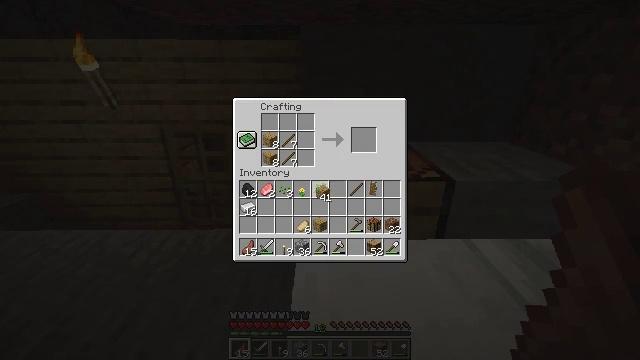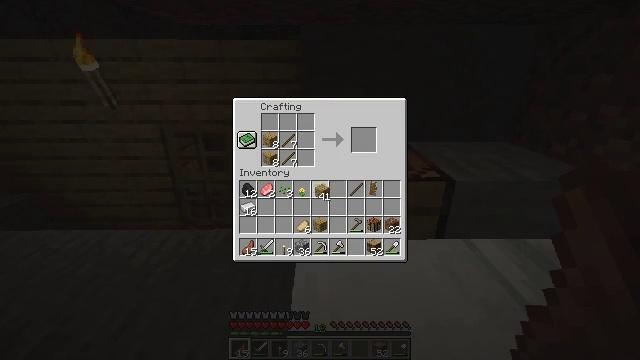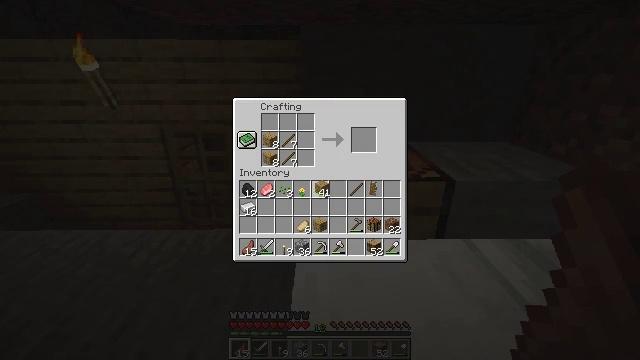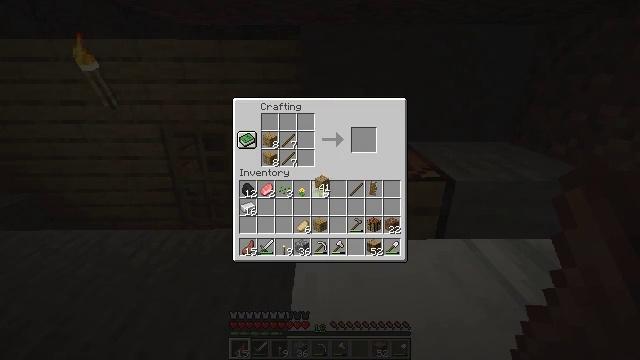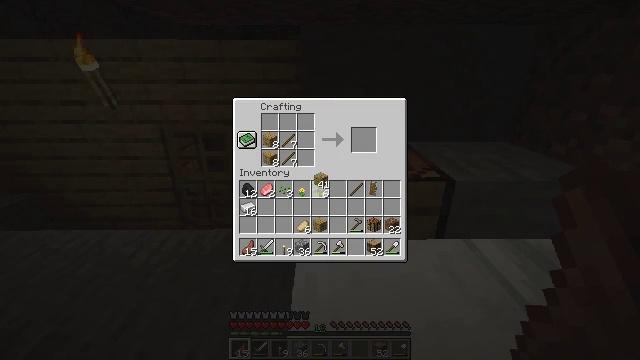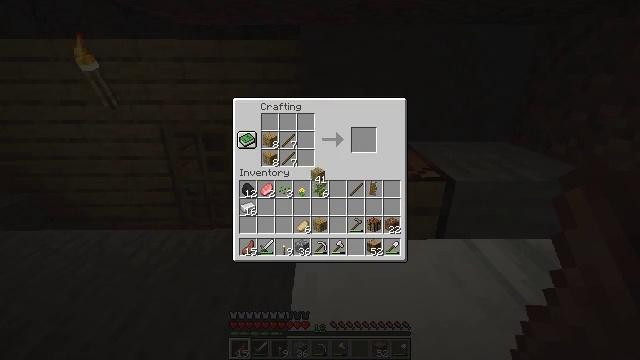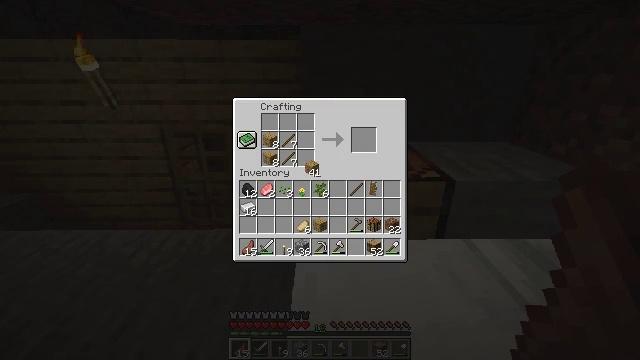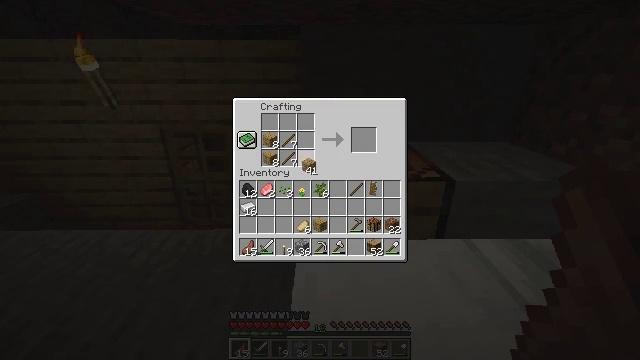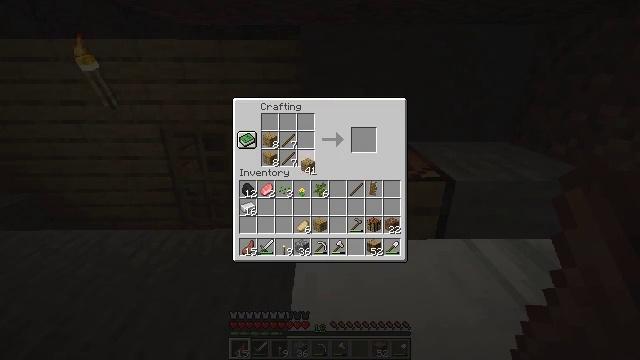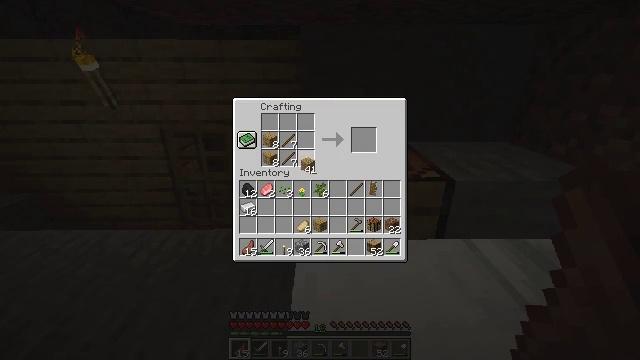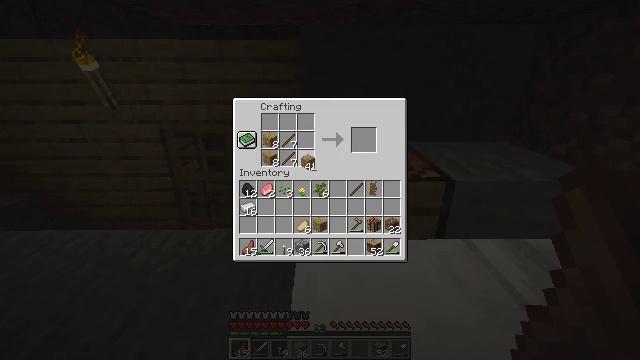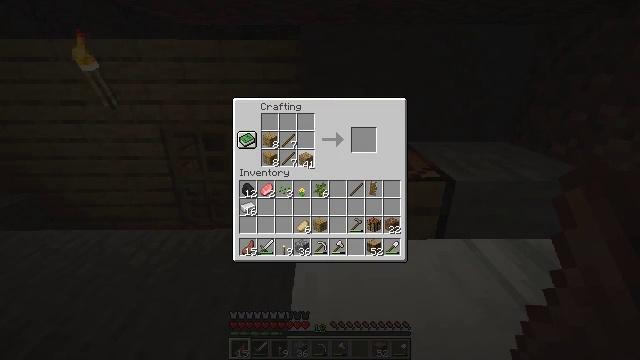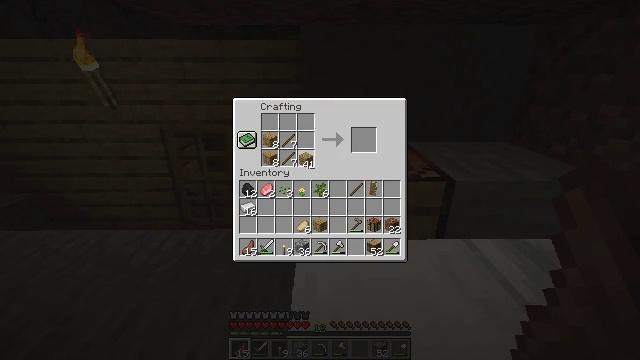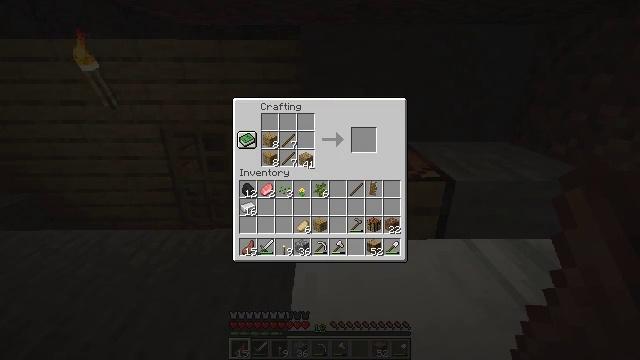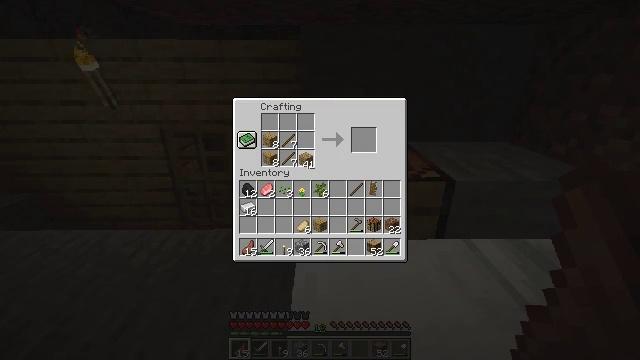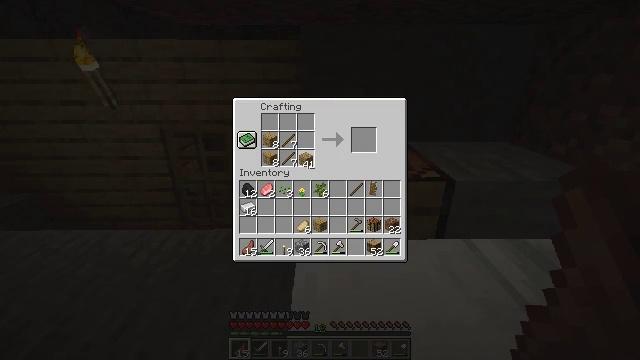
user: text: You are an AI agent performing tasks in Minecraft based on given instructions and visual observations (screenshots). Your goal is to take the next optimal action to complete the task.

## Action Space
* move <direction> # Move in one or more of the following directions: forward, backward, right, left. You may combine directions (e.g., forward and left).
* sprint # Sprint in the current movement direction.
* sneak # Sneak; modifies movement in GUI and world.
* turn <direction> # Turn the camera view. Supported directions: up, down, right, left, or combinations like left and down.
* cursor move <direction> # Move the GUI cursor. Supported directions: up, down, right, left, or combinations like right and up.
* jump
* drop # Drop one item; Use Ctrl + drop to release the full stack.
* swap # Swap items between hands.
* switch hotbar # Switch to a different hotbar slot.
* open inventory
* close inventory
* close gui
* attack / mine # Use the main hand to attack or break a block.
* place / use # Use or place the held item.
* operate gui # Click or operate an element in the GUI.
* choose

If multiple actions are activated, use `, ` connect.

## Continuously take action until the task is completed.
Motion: motion action
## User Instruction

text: Assemble an oak fence with oak planks and sticks in the crafting table.
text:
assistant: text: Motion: no_op
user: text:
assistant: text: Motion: no_op
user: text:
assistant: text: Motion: no_op
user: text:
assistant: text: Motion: no_op
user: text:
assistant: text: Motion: no_op
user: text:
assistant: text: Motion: cursor move up
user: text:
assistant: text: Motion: no_op
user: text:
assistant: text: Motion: no_op
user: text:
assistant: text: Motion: no_op
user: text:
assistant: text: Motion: no_op
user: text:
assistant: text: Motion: no_op
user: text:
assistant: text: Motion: no_op
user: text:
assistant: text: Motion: no_op
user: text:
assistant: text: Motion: operate gui
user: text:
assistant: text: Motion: operate gui
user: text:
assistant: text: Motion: operate gui
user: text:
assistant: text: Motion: cursor move up, operate gui
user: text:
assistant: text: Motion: operate gui
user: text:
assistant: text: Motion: operate gui
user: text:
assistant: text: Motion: operate gui
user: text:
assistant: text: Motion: operate gui
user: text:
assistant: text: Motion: operate gui
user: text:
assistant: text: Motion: operate gui
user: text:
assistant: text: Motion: operate gui
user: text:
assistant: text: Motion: operate gui
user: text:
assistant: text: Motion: no_op
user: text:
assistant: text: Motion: cursor move right
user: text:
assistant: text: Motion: cursor move right and down
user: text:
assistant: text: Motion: no_op
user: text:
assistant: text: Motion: cursor move down